Aerial crown-view tile of a tropical tree (Barro Colorado Island, Panama), acquired 20250818:
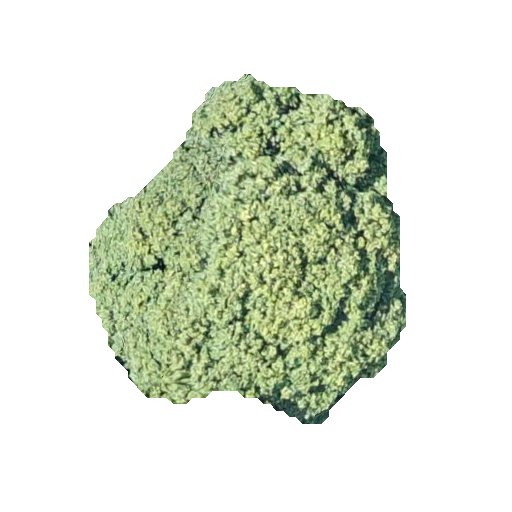
Species: Trichilia tuberculata
GBIF accepted scientific name: Trichilia tuberculata
Crown area: 113.592 m²